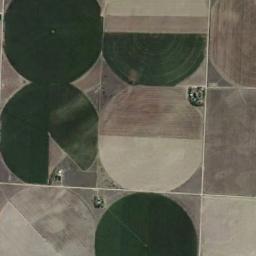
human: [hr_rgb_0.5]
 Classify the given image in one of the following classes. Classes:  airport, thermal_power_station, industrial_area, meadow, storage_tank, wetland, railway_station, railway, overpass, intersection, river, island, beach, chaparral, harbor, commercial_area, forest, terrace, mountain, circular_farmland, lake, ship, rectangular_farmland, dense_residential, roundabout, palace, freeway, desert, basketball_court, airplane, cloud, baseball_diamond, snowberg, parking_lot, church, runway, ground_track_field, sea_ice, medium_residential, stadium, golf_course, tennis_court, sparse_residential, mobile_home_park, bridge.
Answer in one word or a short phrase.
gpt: circular_farmland